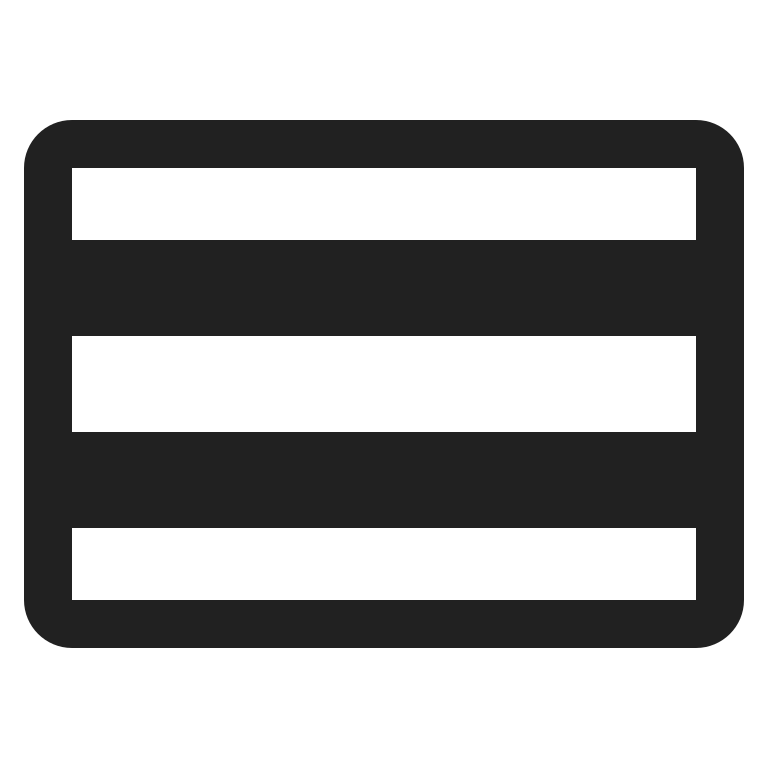
transgender flag high contrast